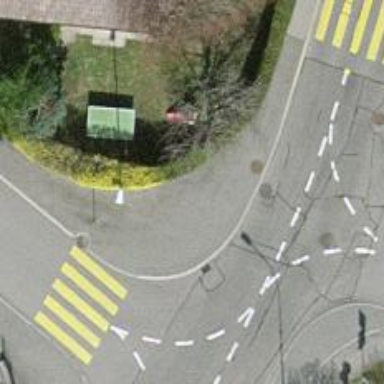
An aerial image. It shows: Bus stop with platform for public transport.